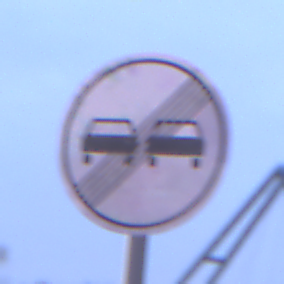
Verkehrszeichen: EndeUeberholverbot
Umgebung: Outdoor, Urban
Tageszeit: Night
Wetter: PartlyCloudy
Licht: Artificial
Jahreszeit: NotSpecified
Kontrast: HighContrast